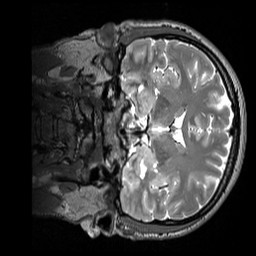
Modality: T2w
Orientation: coronal
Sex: male
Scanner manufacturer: siemens
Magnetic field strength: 3 T
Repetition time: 3.2 s
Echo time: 0.409 s